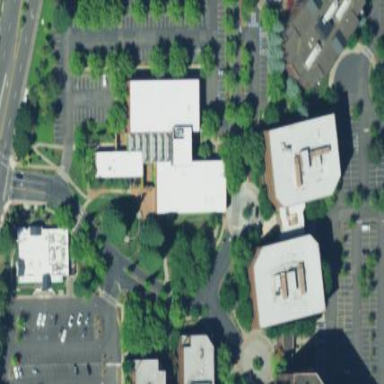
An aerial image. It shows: Office building.